Question: I am trying to change the page's background image depending on the image being hovered.
This is the layout of the page:

HTML:
'''
<div id="main">
<img id="img1" src="1.jpg" />
<img id="img2" src="2.jpg" />
</div>
'''
CSS:
'''
#img1:hover #main
{
background: url('images/1.jpg'); /* not working */
}
#img2:hover #main
{
background: url('images/2.jpg'); /* not working */
}
'''
'#main' is the ID I set for the tag.
Any ideas?
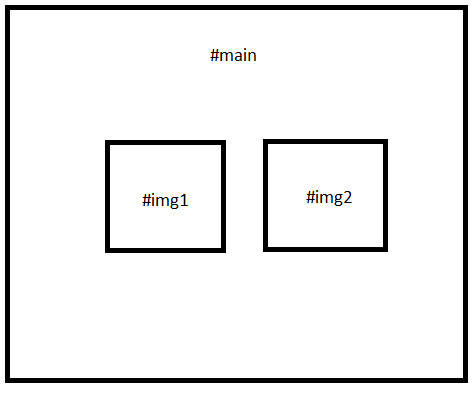
Answer: If you need change the background-image of #main div you should use CSS and jQuery:
<URL>
'''
<body>
<div id="main">
<h1>Hi!</h1>
<img id="img1" src="img1"/>
<img id="img2" src="img2"/>
</div>
</body>
'''
'''
$('#img1').hover(function() {
$('#main').css("background","url('background1')");
})
$('#img2').hover(function() {
$('#main').css("background","url('background2')");
})
'''